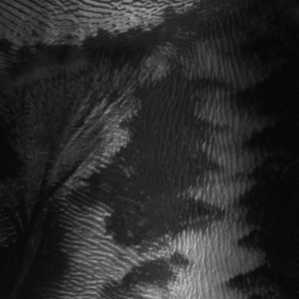
Label: frost